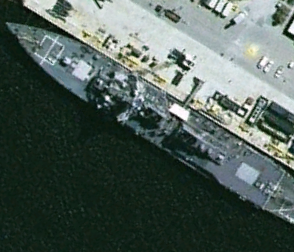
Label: Arleigh_Burke-class_destroyer